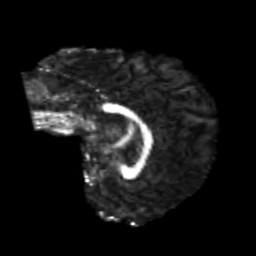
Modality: FA
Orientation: sagittal
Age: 24
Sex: female
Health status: healthy
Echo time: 0.074 s